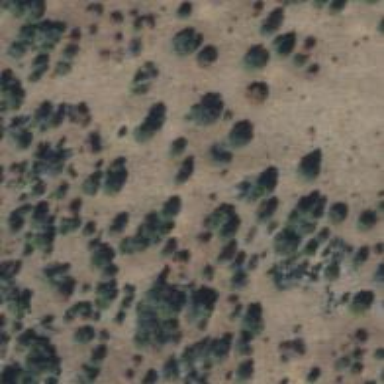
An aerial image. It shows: Patch of scrub vegetation.